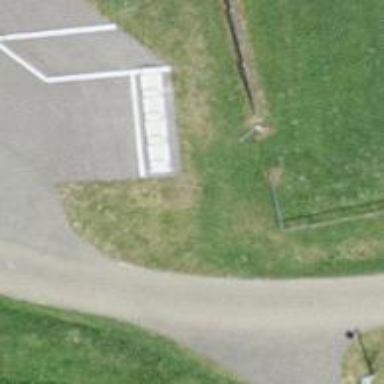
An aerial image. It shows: Bicycle parking facility.